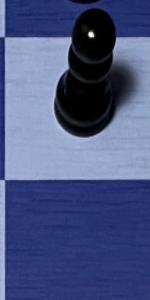
Label: Empty